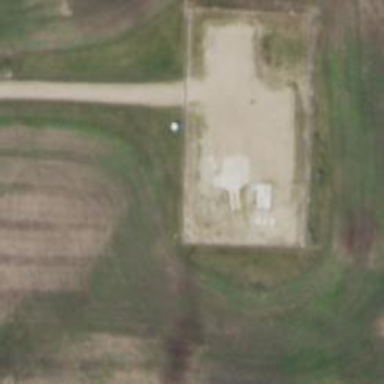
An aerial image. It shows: Military bunker surrounded by fence.